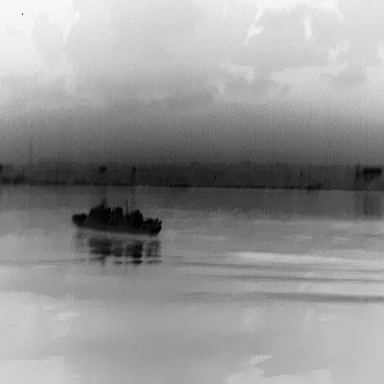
There is a warship in the infrared image.